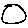
Label: circle